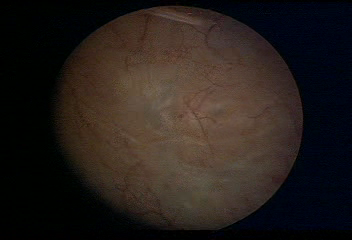
Modality: WLC
Class: Normal mucosa
Bladder cancer association: No